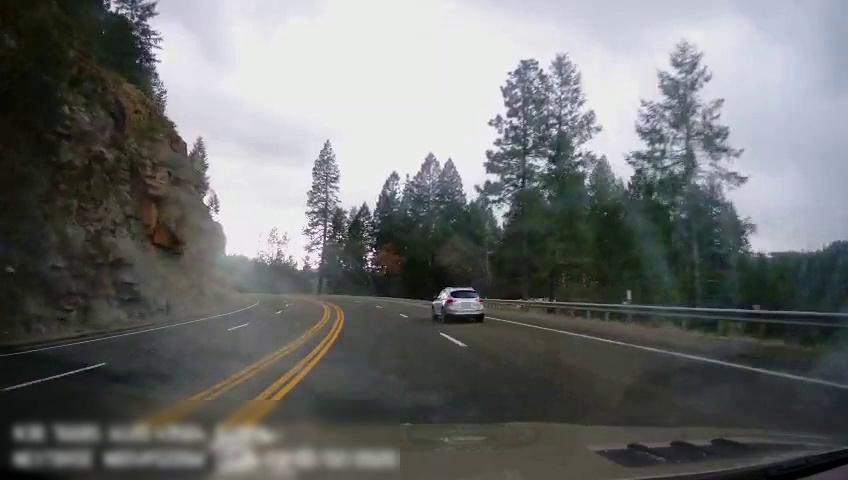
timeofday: Day
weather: Cloudy
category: Drivable Space
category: Vehicles | Car
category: Lanes | Alternate Lane
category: Lanes | Alternate Lane
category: Lanes | Alternate Lane
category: Lanes | Current Lane
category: Lanes | Current Lane
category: Lanes | Alternate Lane